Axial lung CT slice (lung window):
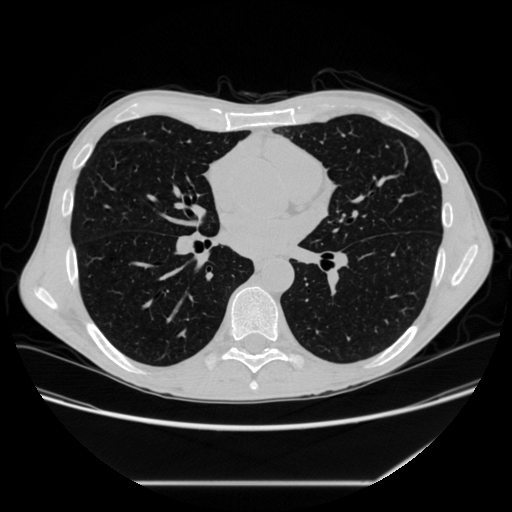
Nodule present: no